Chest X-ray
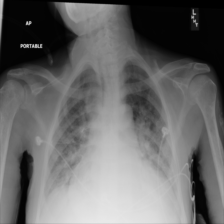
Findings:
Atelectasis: negative
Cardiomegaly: negative
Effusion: negative
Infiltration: positive
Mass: negative
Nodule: negative
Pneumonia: negative
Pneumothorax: negative
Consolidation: negative
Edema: negative
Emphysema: negative
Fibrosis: negative
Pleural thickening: negative
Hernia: negative